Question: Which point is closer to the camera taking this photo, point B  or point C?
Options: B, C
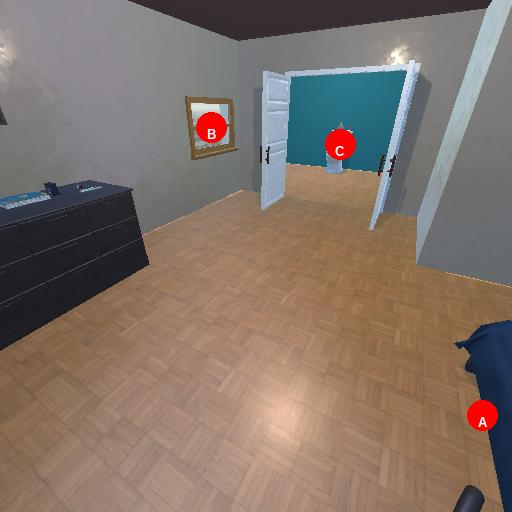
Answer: B